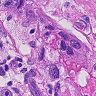
Metastatic tissue present: yes